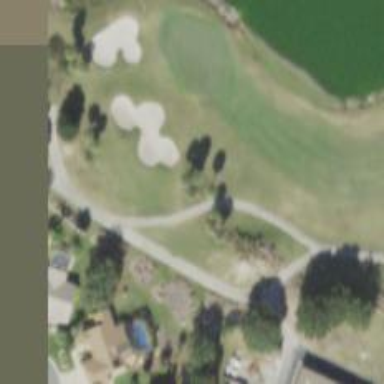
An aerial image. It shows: Path designated for golf carts.